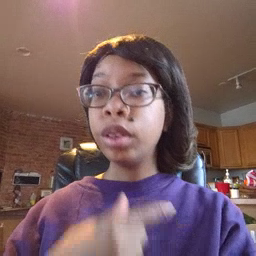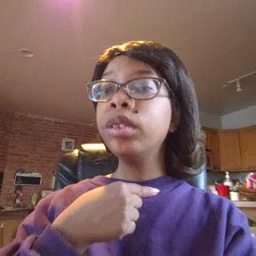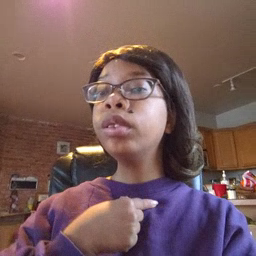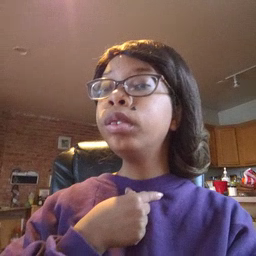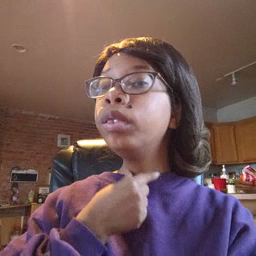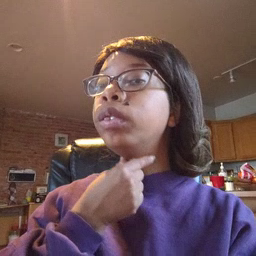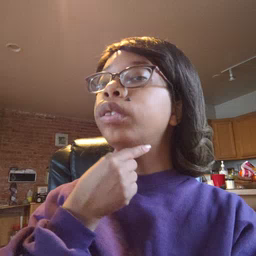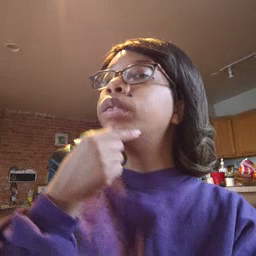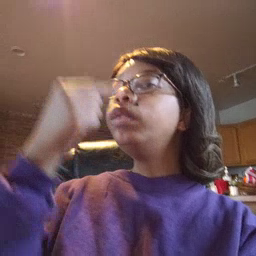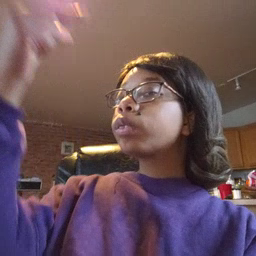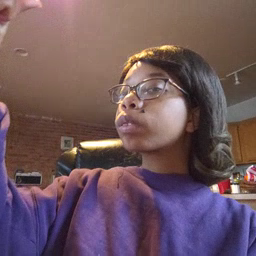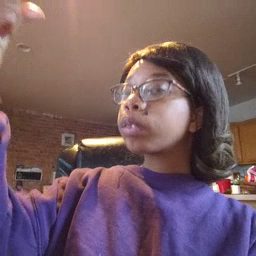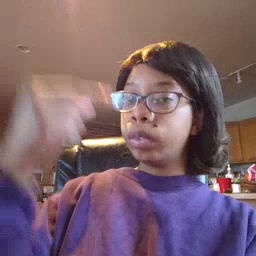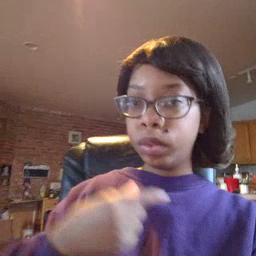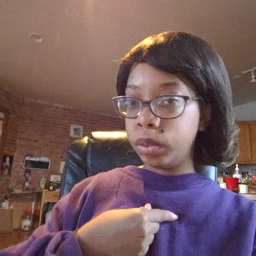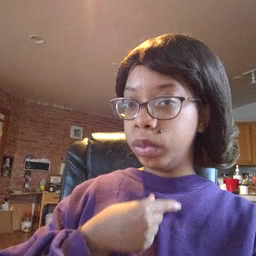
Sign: giraffe